Question: i have integrate the facebook sdk for post something on facebook.Its working for only single facebook-id which is used for integrating facebook it in my application, not working for other.
this is my code
'''
-(IBAction)postOnFacebook:(id)sender {
NSMutableDictionary *params = [NSMutableDictionary dictionaryWithObjectsAndKeys:@"Sharing Tutorial", @"name",@"Build great social apps and get more installs.", @"caption", @"Allow your users to share stories on Facebook from your app using the iOS SDK.", @"description",@"https://developers.facebook.com/docs/ios/share/", @"link",@"http://i.imgur.com/g3Qc1HN.png", @"picture",nil];
// Show the feed dialog
[FBWebDialogs presentFeedDialogModallyWithSession:nil
parameters:params
handler:^(FBWebDialogResult result, NSURL *resultURL, NSError *error) {
if (error) {
// An error occurred, we need to handle the error
// See: https://developers.facebook.com/docs/ios/errors
NSLog(@"Error publishing story: %@", error.description);
} else {
if (result == FBWebDialogResultDialogNotCompleted) {
// User cancelled.
NSLog(@"User cancelled.");
} else {
// Handle the publish feed callback
NSDictionary *urlParams = [self parseURLParams:[resultURL query]];
if (![urlParams valueForKey:@"post_id"]) {
// User cancelled.
NSLog(@"User cancelled.");
} else {
// User clicked the Share button
NSString *result = [NSString stringWithFormat: @"Posted story, id: %@", [urlParams valueForKey:@"post_id"]];
NSLog(@"result %@", result);
}
}
}
}];
}
// A function for parsing URL parameters returned by the Feed Dialog.
- (NSDictionary*)parseURLParams:(NSString *)query {
NSArray *pairs = [query componentsSeparatedByString:@"&"];
NSMutableDictionary *params = [[NSMutableDictionary alloc] init];
for (NSString *pair in pairs) {
NSArray *kv = [pair componentsSeparatedByString:@"="];
NSString *val =
[kv[1] stringByReplacingPercentEscapesUsingEncoding:NSUTF8StringEncoding];
params[kv[0]] = val;
}
return params;
}
'''
this meth
Error come when i use another id for login

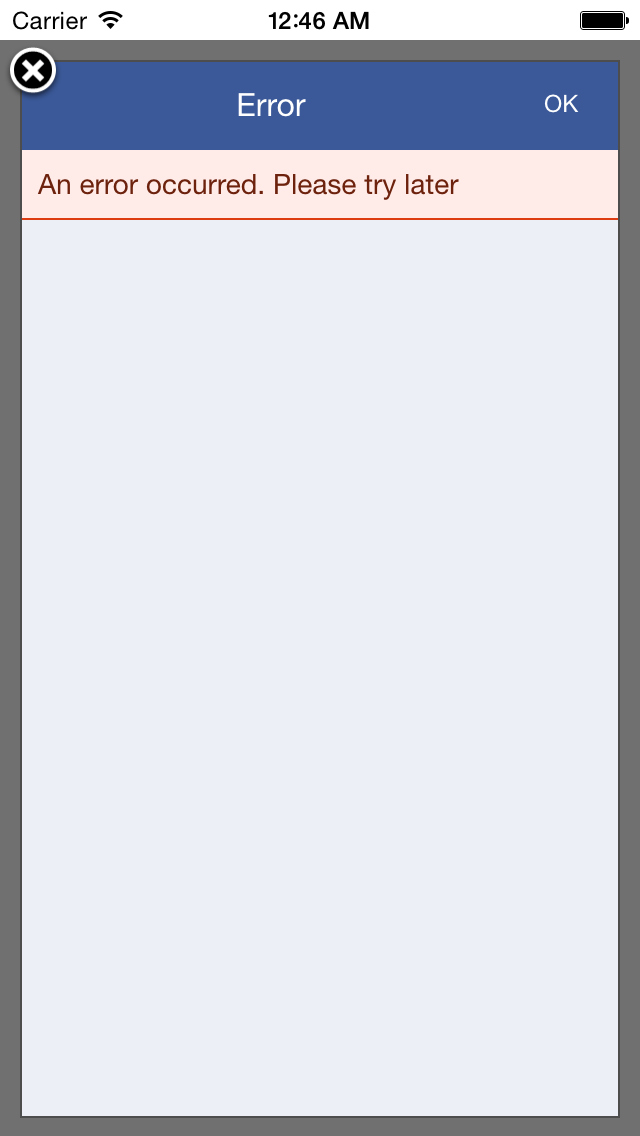
Answer: You are using the publish_action permission which can be made availaible to all users only after approval from facebook.
Currently you might have created the facebook app in your account and with that account id you will be able to post to facebook. This is because of the reason that facebook gives all the permissions to users who are added as Developers/Testers in the App Dashboard.
You can add people to your app as Testers/Developers by following the steps as described below
You'll need to be an admin to give someone a role on your Page. If the person is your Facebook friend:
'''
Go to your Page and tap More.
Tap Edit Settings > Page Roles.
Tap Add Person to Page. You may need to enter your password to continue.
Begin typing a friend's name and tap their name from the list that appears.
Tap to choose a role > Add.
'''
If the person isn't your Facebook friend, you can log into Facebook from a computer and add them by entering their email address.
Depending on their settings, the person may receive a notification or an email when you give them a role.
These users who are added will have all the permission that you are requesting.
If you want the permissions to be availaible to everyone, your facebook app should be approved and for that you have to submit your app to facebook for review. The guidelines for facebook app submision can be found from the following link
<URL>
Hope this helps you